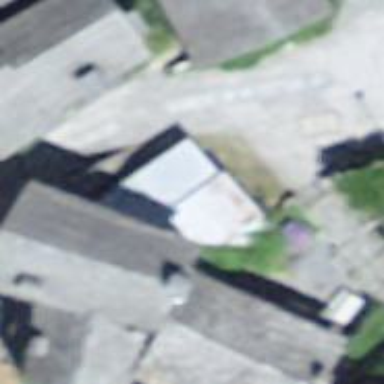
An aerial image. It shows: Building with grey gabled roof.